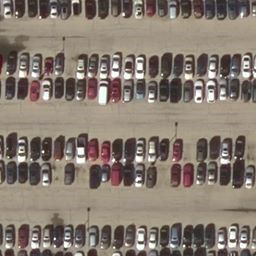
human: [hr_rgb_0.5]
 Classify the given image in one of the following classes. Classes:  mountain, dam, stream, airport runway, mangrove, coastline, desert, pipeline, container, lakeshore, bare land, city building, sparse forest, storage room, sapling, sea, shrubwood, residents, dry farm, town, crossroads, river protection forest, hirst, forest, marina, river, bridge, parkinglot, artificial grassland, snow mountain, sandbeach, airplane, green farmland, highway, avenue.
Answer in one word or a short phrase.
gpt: parkinglot